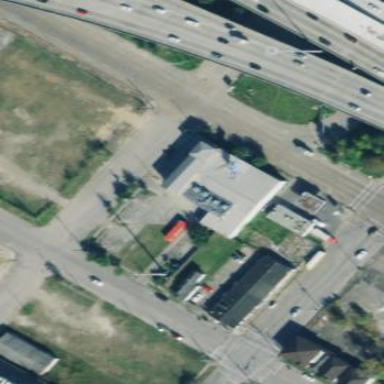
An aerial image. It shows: Building that is nightclub.